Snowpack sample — Snodgrass Mountain, Crested Butte, Colorado (2/4/25, 12:06 PM MST)
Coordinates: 38.923, -106.968
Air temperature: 35 °F
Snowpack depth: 80 cm
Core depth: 50 cm
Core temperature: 30.2 °F
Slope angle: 14°, slope face: 78°
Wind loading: low
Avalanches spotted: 0
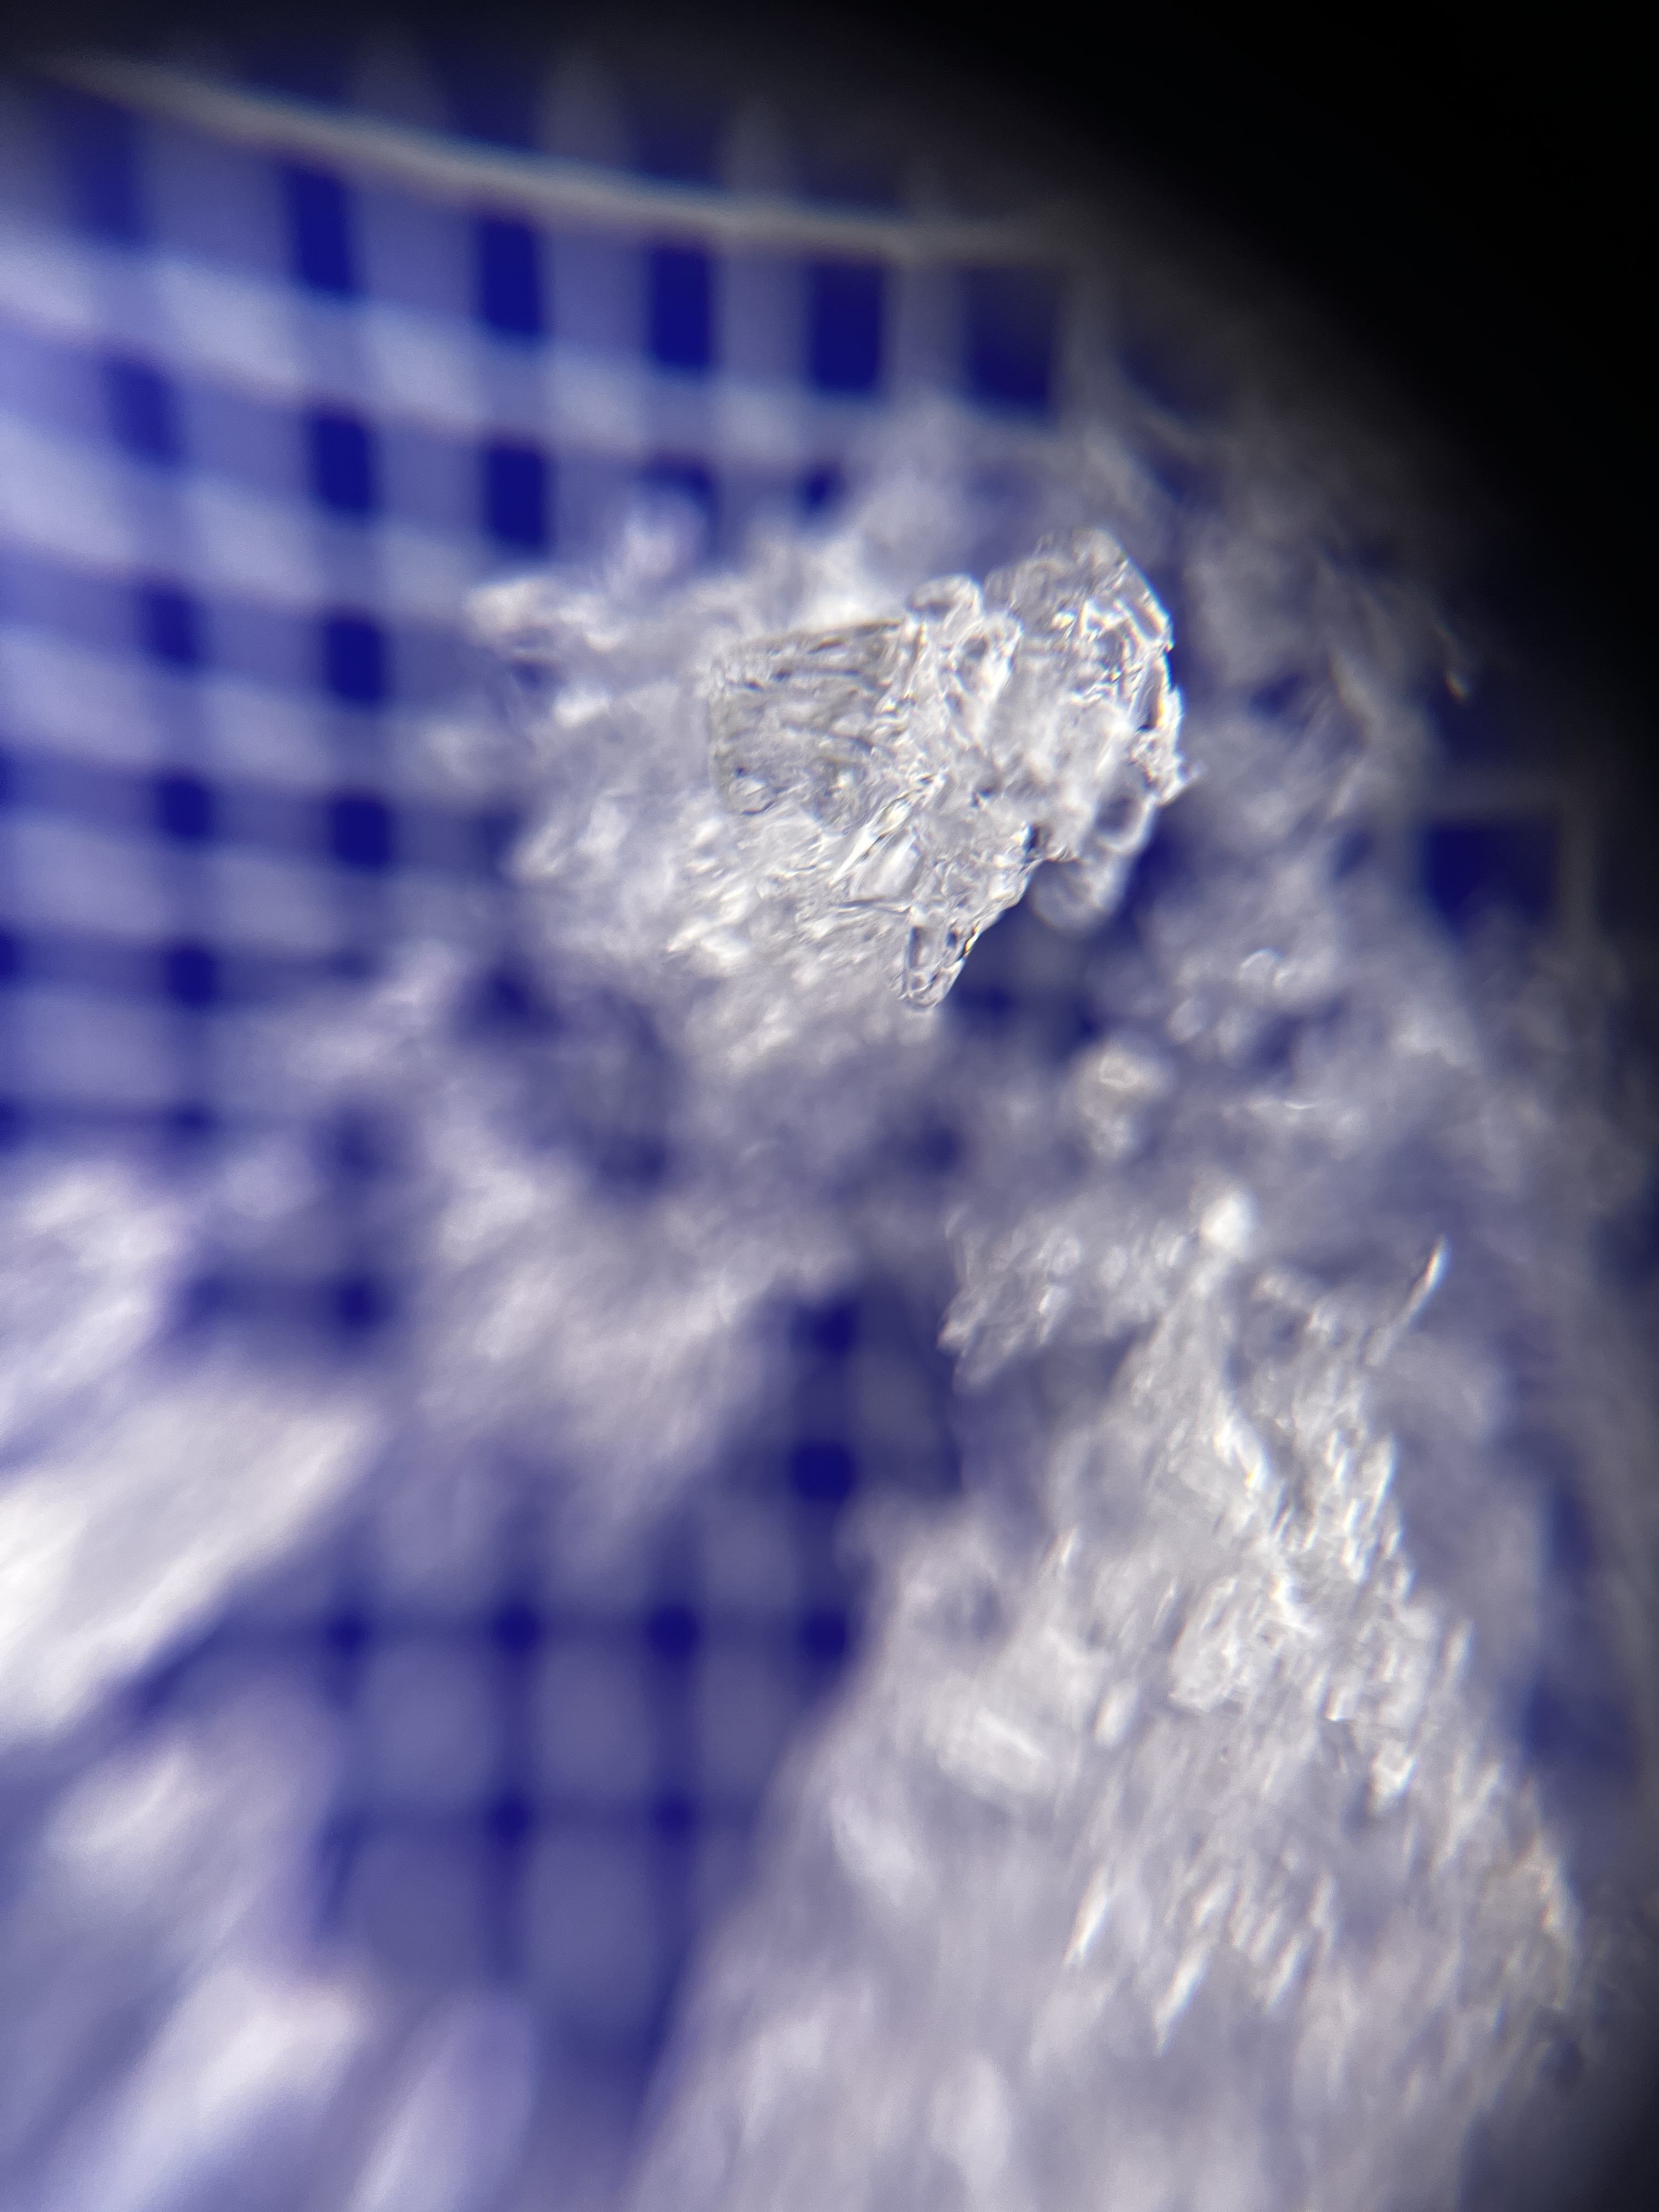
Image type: magnified_profile
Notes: No avalanches nearby, unusually warm weather for the last month reported by residents, Collected 25 yards from treeline